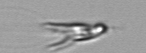
Label: Chrysochromulina_lanceolata